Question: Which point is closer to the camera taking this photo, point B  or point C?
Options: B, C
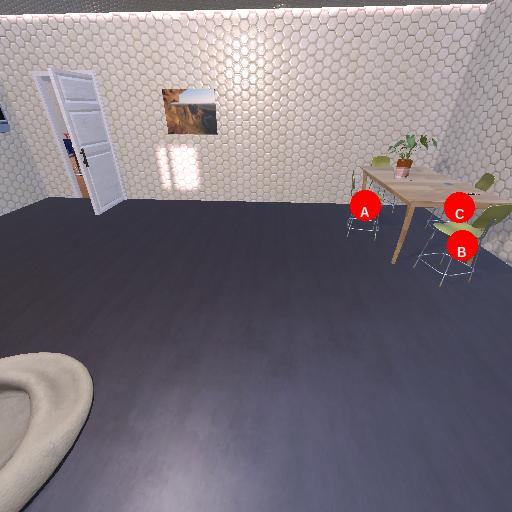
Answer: B